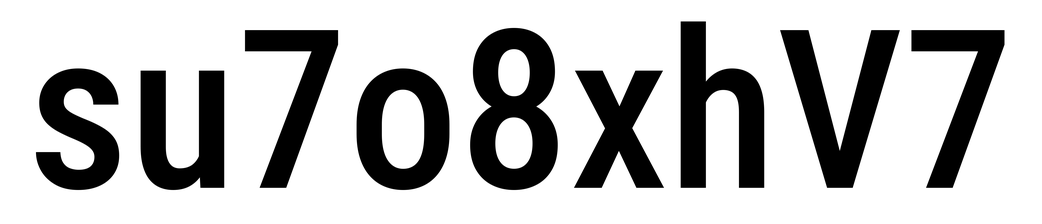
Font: Roboto_Condensed_Medium